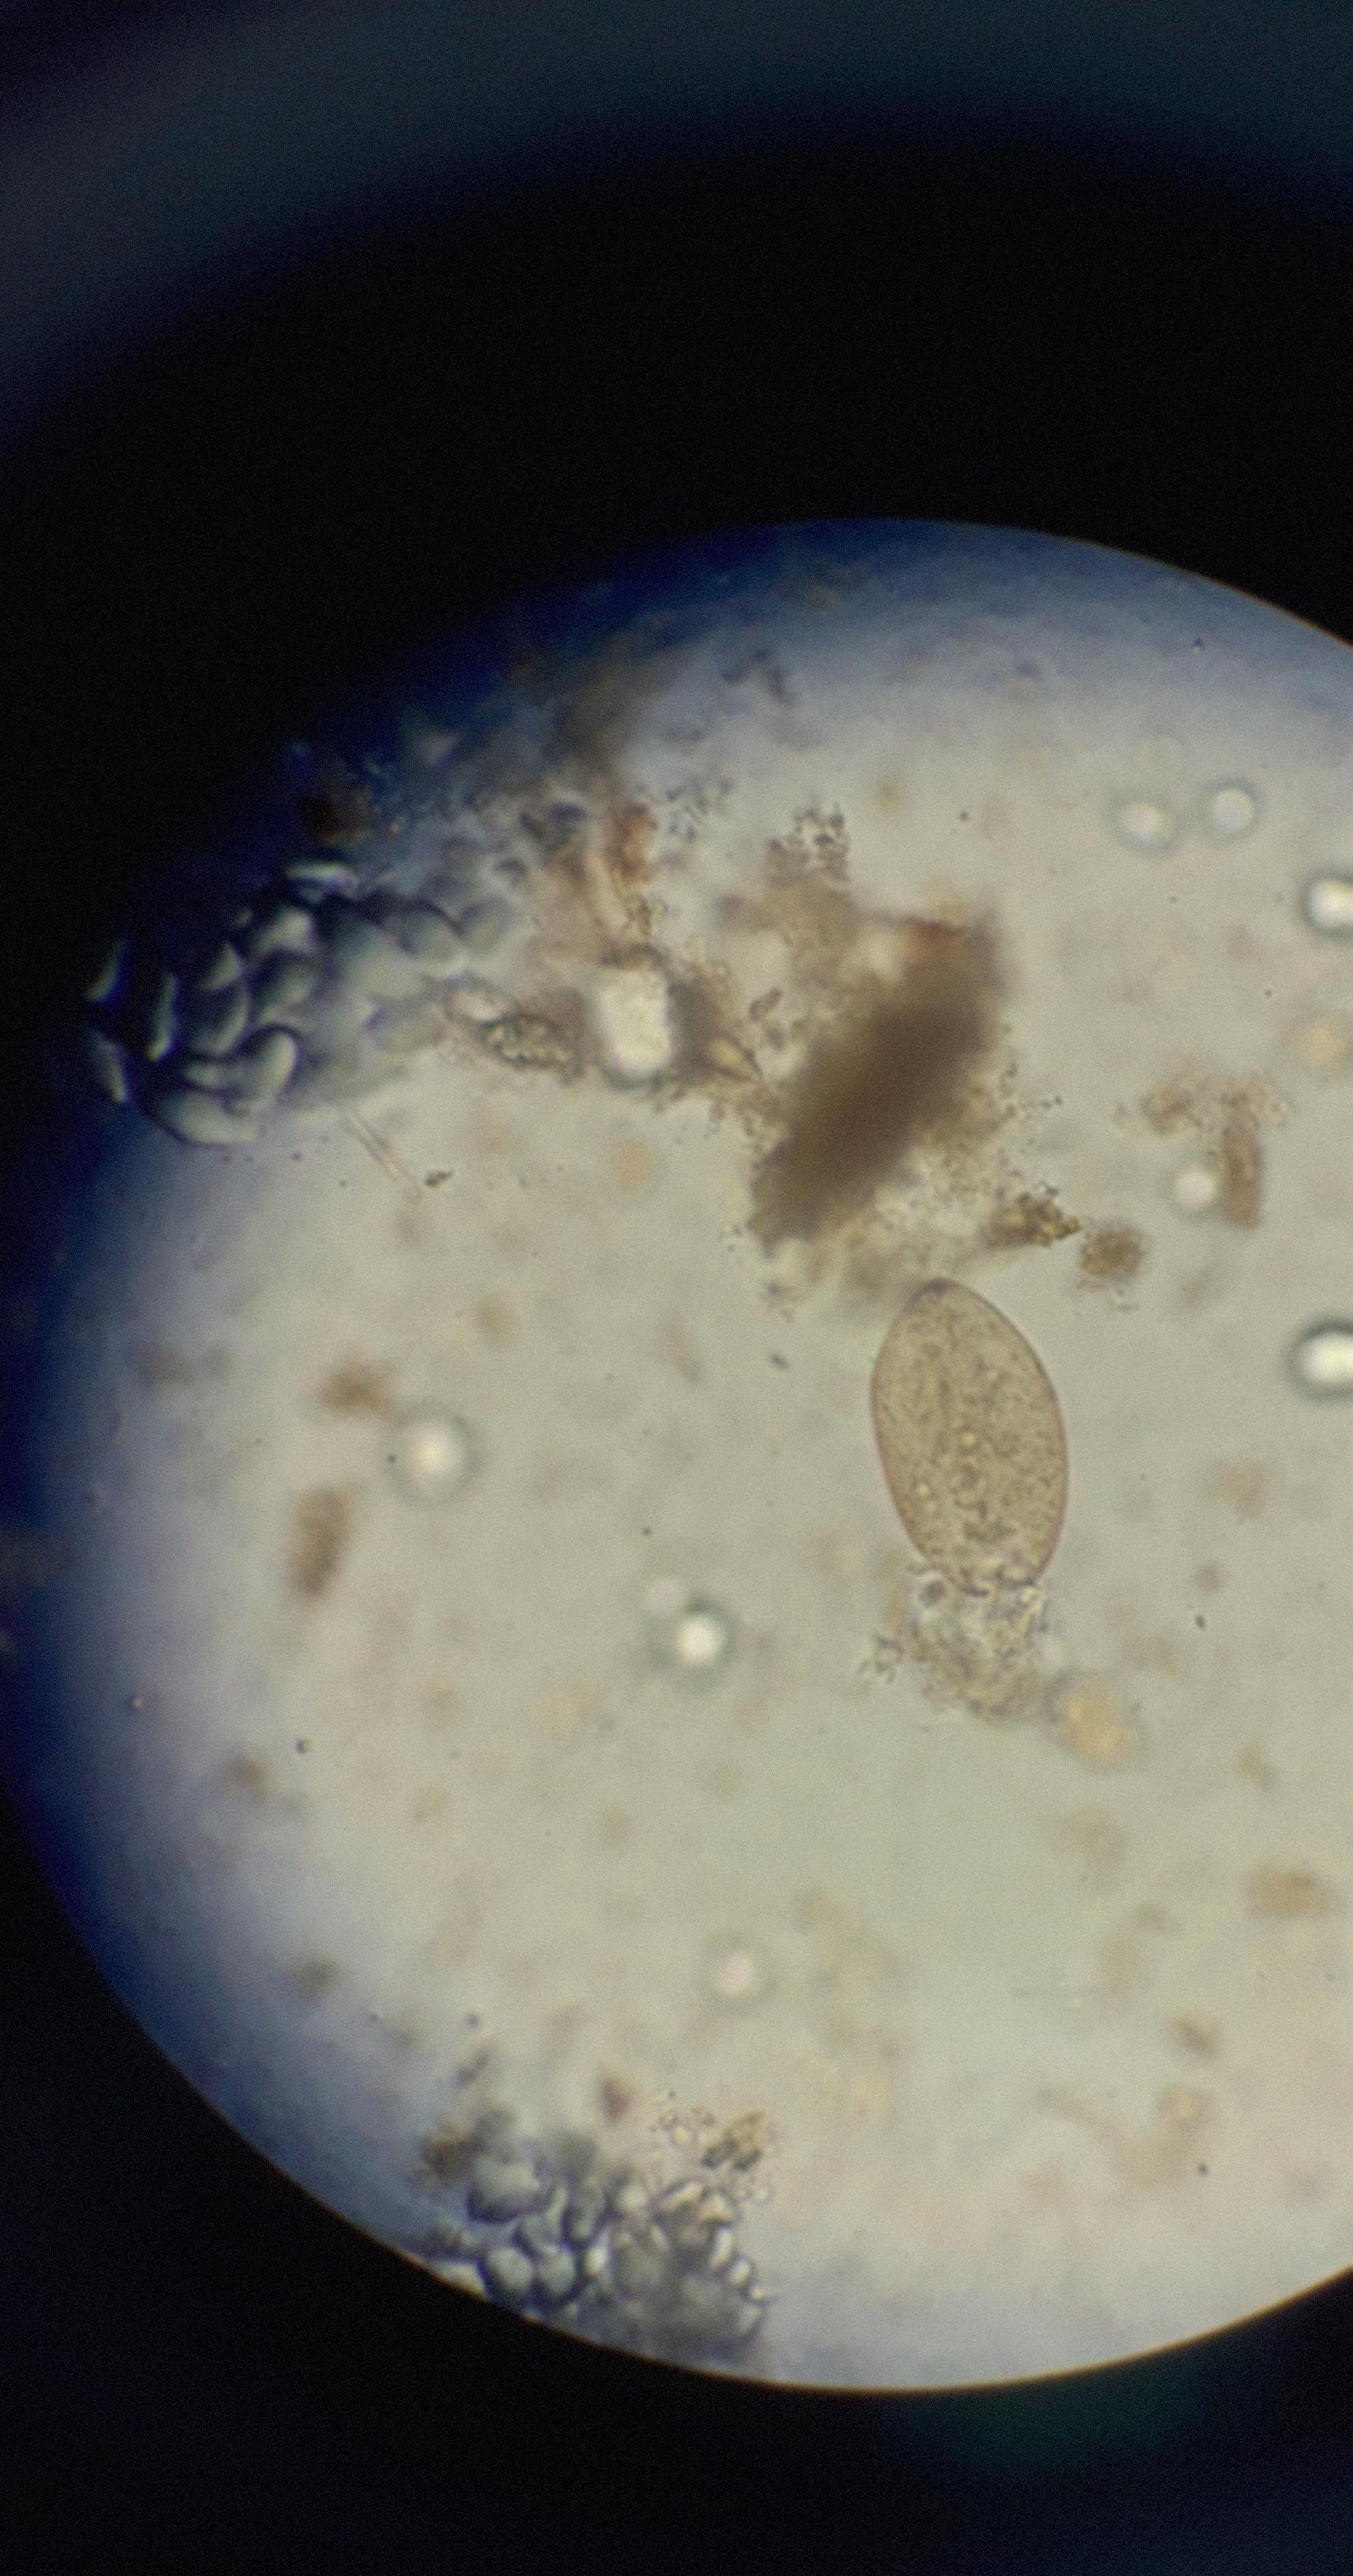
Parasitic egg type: Fasciolopsis buski